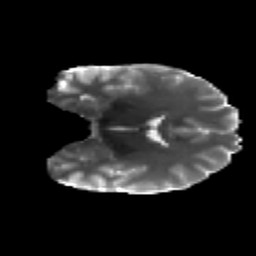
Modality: T2w
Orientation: coronal
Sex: male
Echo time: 0.114 s